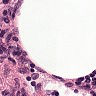
Metastatic tissue present: no